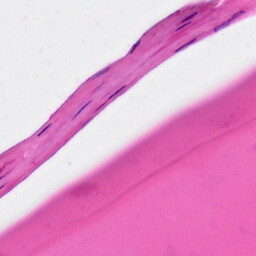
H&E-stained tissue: Skin